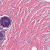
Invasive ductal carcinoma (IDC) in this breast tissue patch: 0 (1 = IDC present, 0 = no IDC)